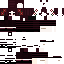
A female skeleton skin with dark skin, wearing brown helmet dressed in a red robe top and red pants, featuring a closed mouth.